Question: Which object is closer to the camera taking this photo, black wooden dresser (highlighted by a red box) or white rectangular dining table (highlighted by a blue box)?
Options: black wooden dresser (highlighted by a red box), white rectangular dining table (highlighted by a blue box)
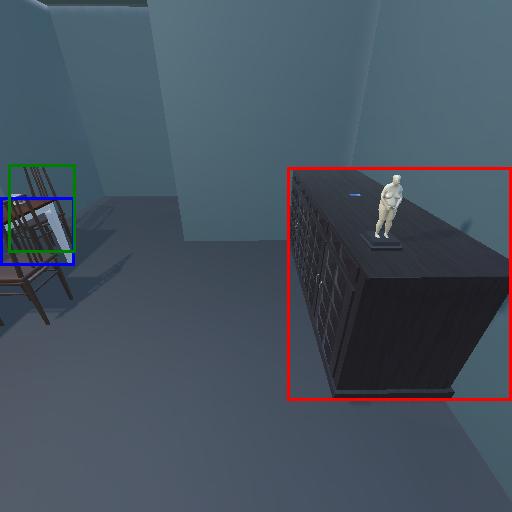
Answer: black wooden dresser (highlighted by a red box)